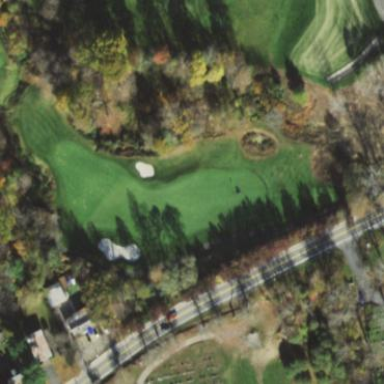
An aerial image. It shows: Grassy area designated as golf fairway.